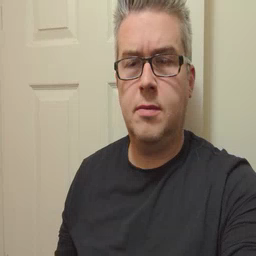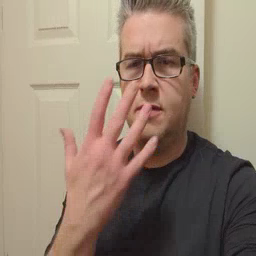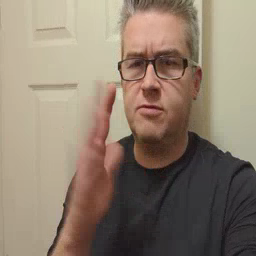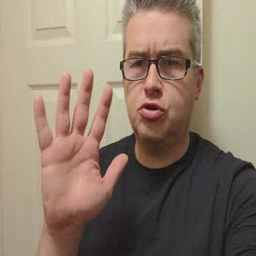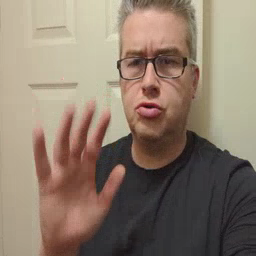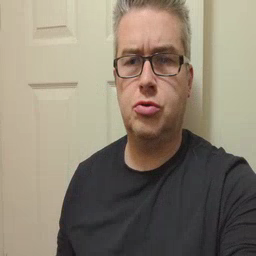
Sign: finish